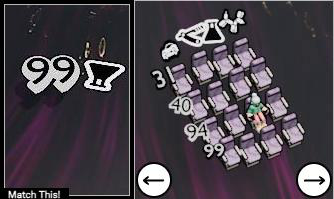
Task: seats
Answer: no